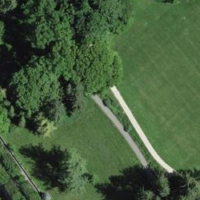
EUNIS habitat code: 53
Species observed at this site:
Omphalodes verna
Leiobunum rotundum
Chelidonium majus
Geranium nodosum
Epilobium hirsutum
Picus viridis